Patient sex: M
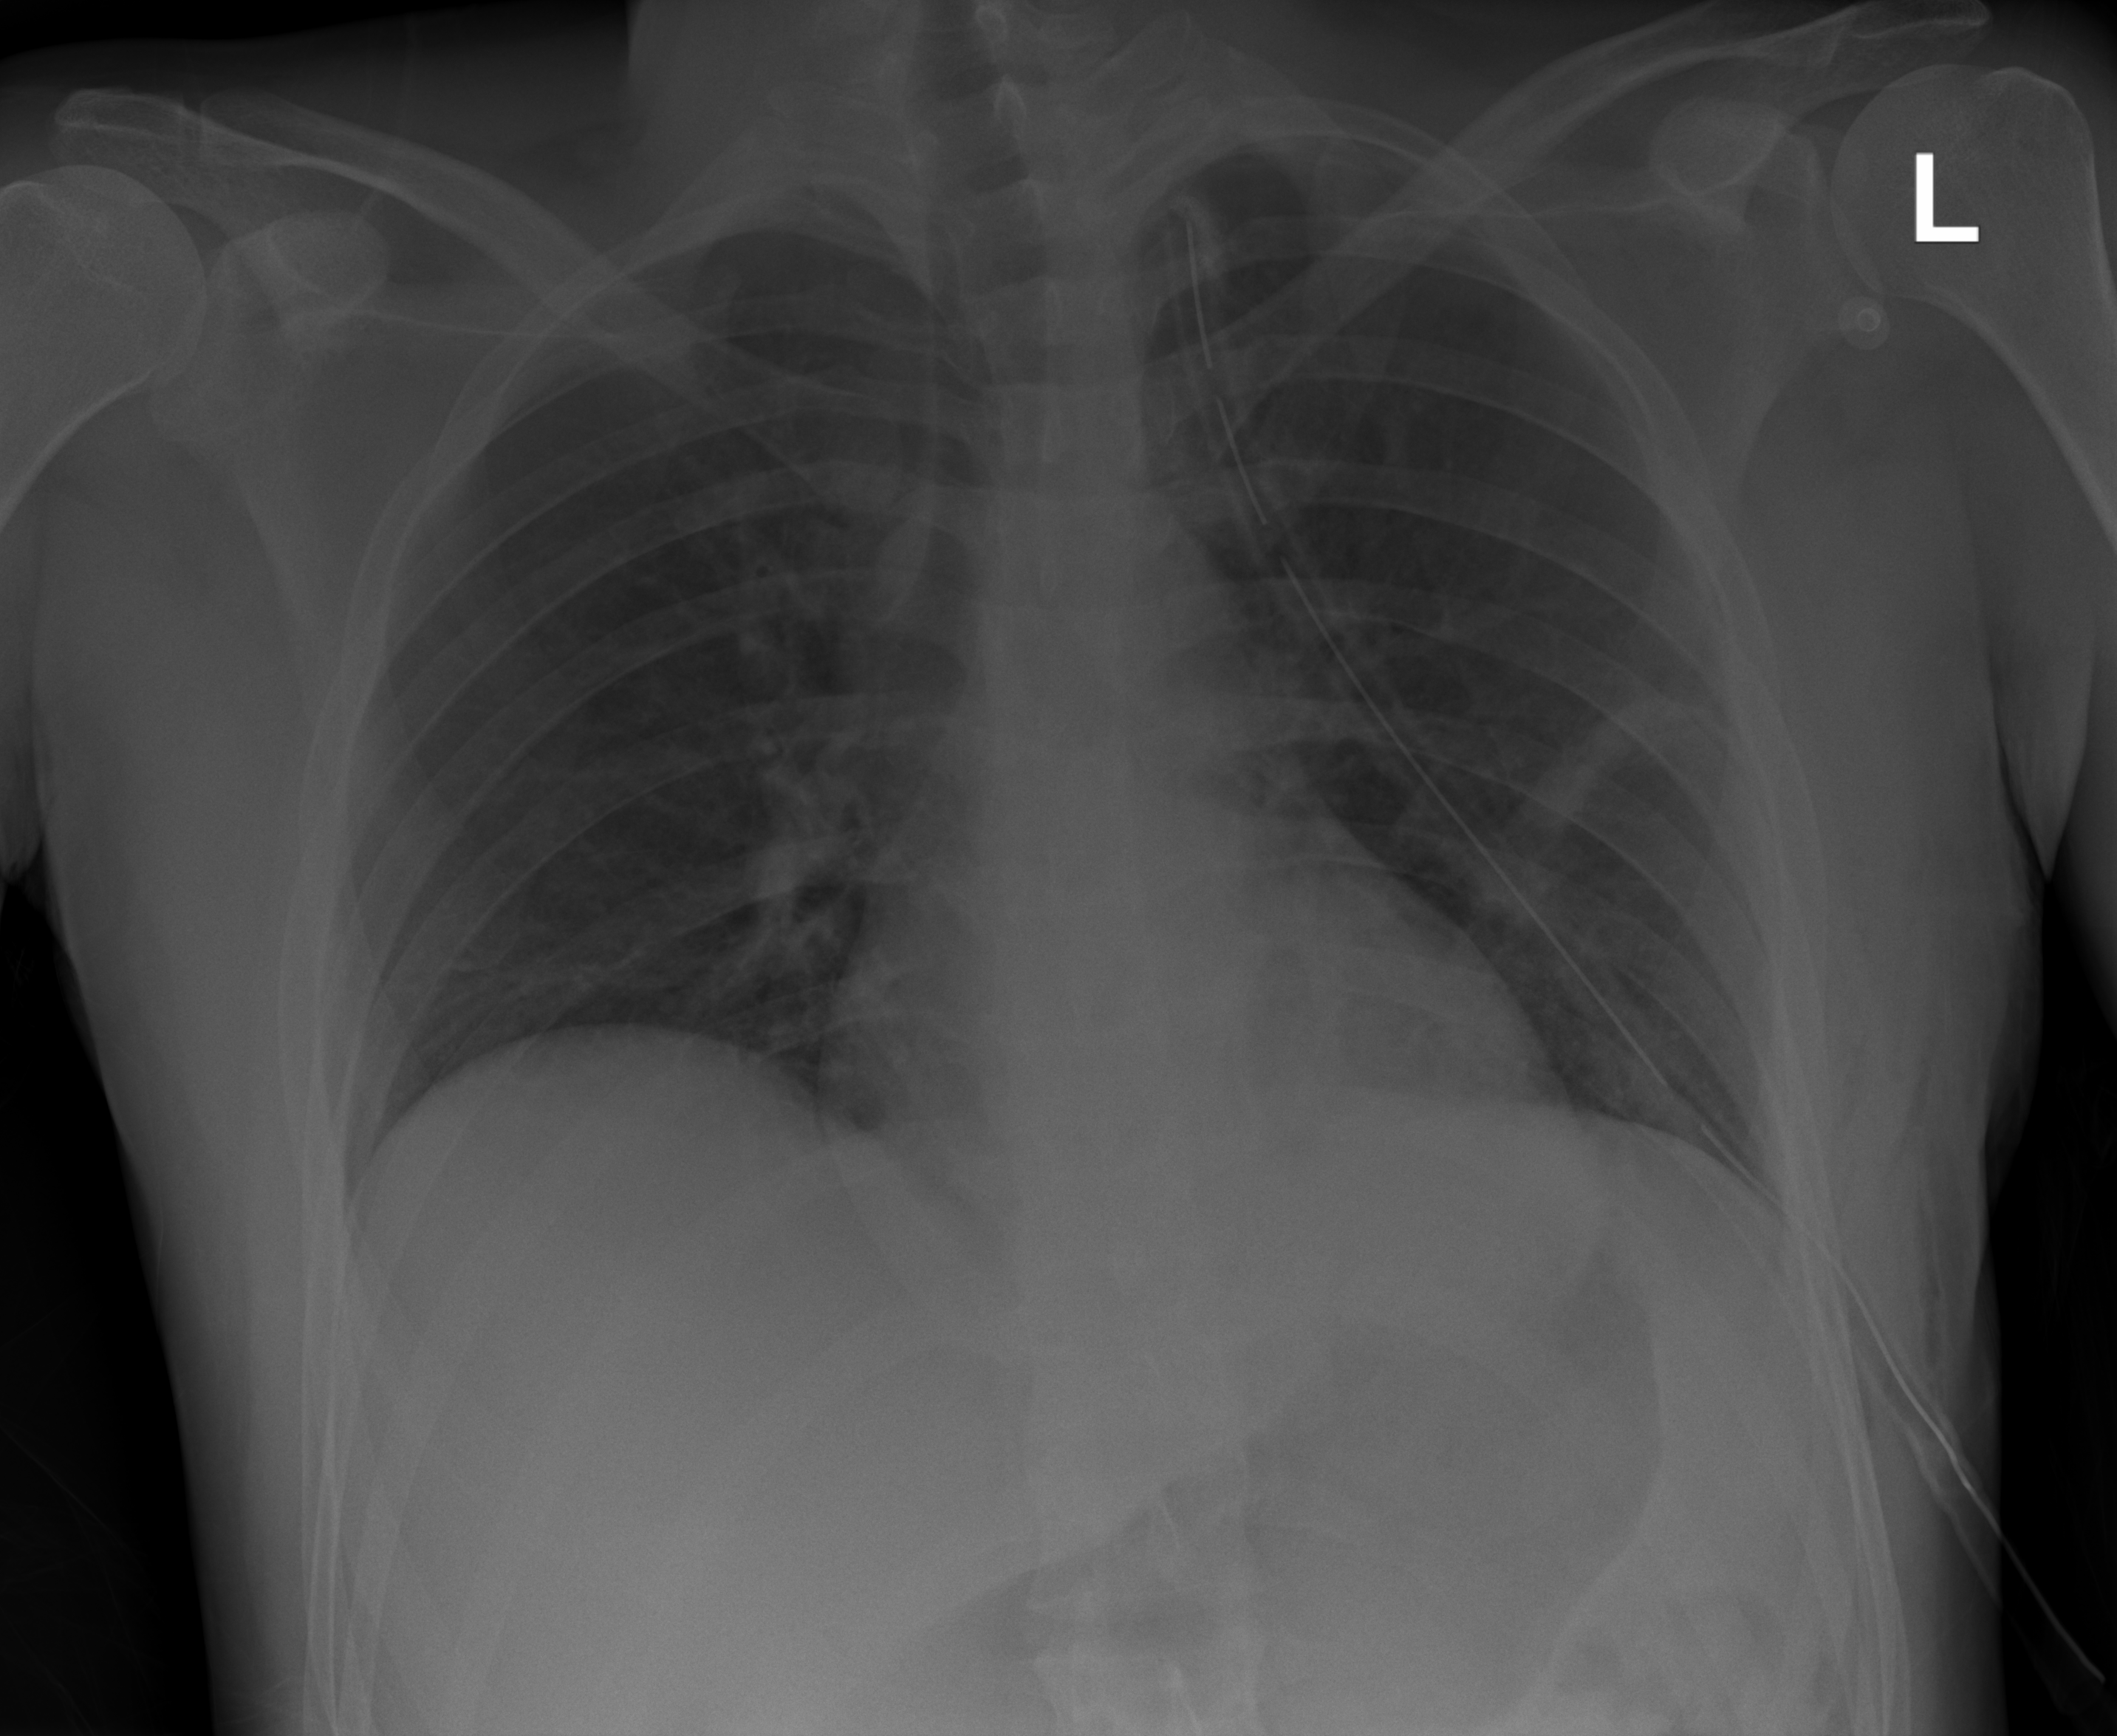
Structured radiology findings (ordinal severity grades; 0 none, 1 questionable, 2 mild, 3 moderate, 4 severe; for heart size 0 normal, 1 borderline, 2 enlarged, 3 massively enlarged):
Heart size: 2
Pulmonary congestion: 0
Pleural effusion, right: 0
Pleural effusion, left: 0
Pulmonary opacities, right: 0
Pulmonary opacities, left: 0
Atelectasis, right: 0
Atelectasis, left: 2